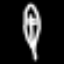
Label: leaf